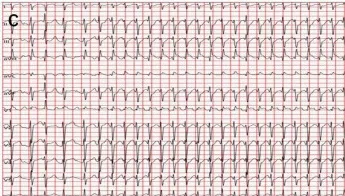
Atrial tachycardia with a rapid ventricular rate of 238 beats/min was recorded when he was experiencing attacks of atrial tachycardia.
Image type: electrography (ekg)